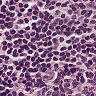
Metastatic tissue present: no